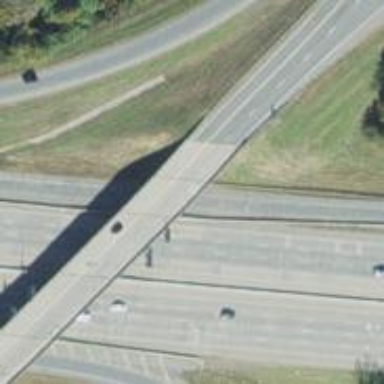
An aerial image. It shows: Beam bridge on secondary road.